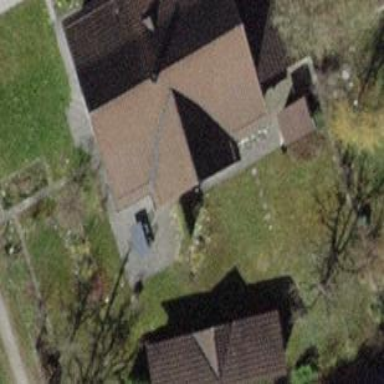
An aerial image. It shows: Detached building with gabled roof.